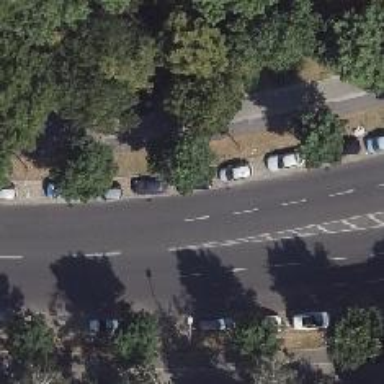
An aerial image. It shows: Secondary road with lane markings and settle surface. It is dual carriageway with parking available on the right side of the street.